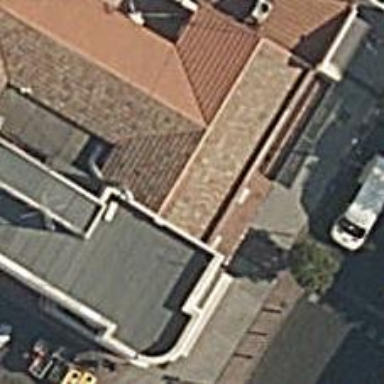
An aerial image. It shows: Restaurant.